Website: apple
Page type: account-selection
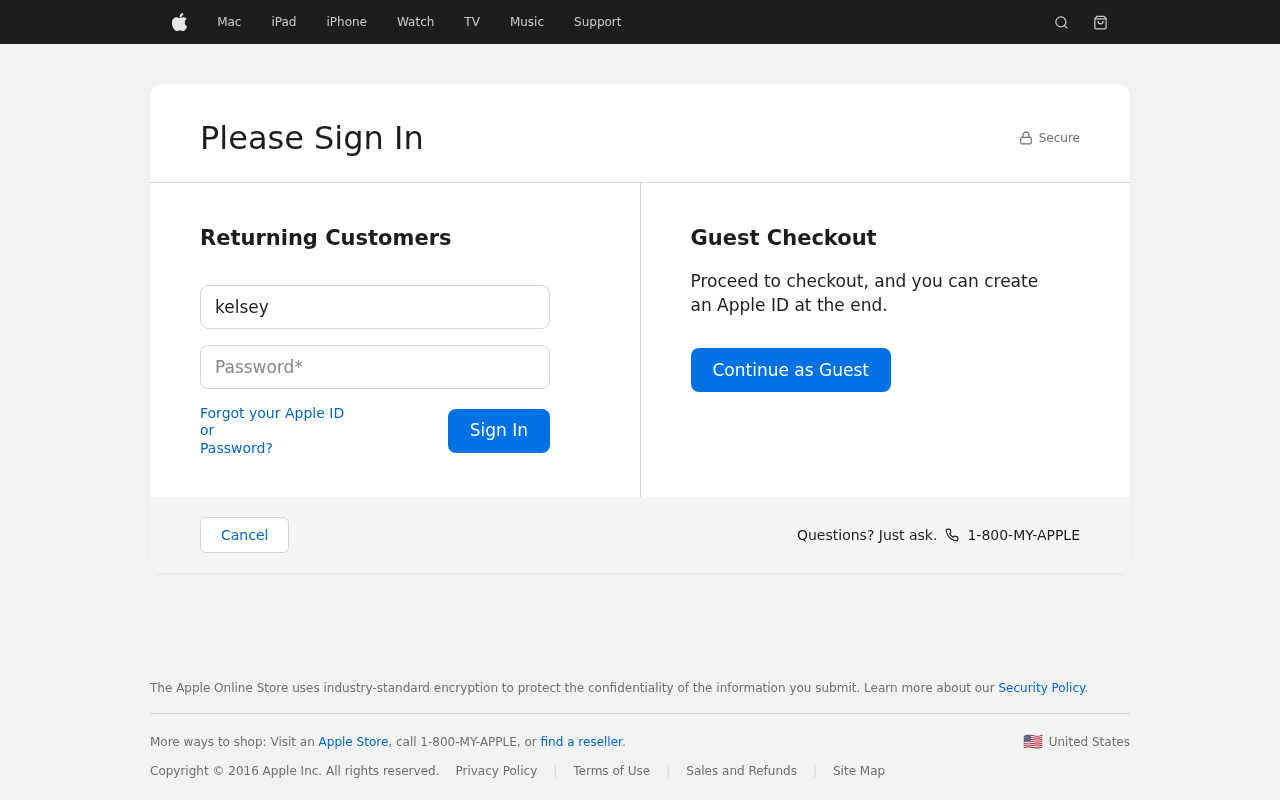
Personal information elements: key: PII_LOGIN_USERNAME
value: kelsey_wilson